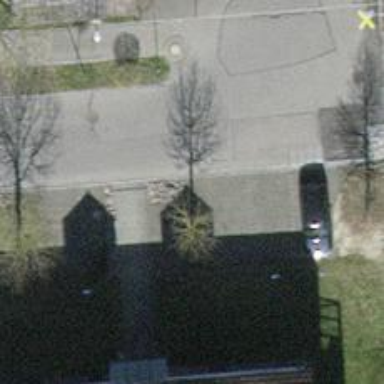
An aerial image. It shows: Urban area featuring tree as natural element.